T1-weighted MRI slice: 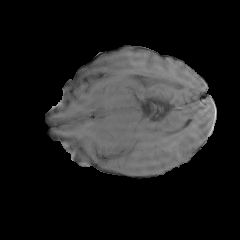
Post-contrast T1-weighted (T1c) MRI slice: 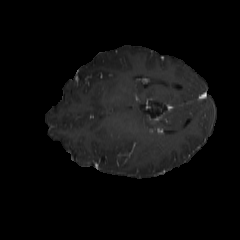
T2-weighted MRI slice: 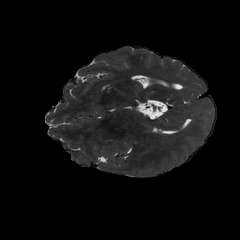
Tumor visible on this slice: no